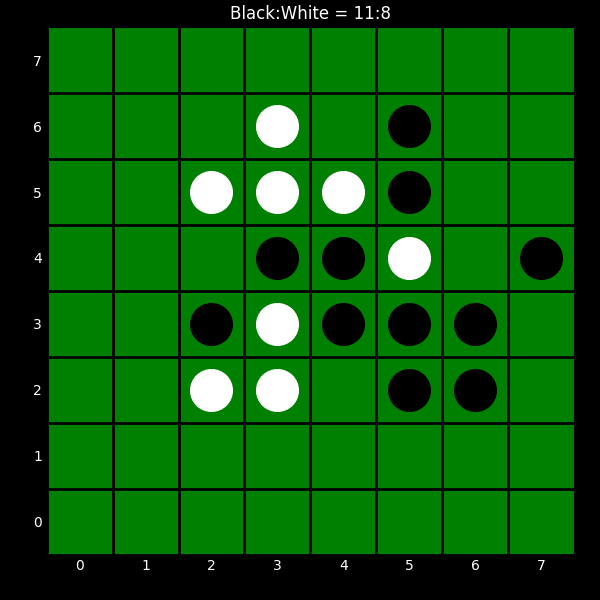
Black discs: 11
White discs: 8